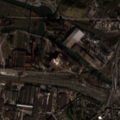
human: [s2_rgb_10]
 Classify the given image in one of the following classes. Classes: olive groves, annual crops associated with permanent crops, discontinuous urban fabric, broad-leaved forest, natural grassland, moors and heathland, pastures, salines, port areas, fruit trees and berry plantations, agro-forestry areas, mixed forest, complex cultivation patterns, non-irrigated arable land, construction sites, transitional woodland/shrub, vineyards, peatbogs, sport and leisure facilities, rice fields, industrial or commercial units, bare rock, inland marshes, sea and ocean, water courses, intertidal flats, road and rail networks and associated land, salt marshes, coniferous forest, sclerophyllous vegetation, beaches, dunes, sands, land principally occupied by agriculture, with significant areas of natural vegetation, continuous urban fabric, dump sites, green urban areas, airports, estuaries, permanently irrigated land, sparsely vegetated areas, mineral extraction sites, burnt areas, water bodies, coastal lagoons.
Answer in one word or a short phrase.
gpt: discontinuous urban fabric, industrial or commercial units